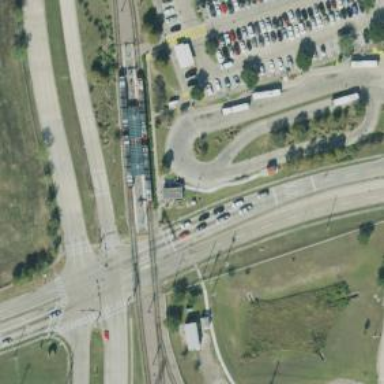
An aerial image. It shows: Busway road.